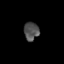
Tissue: skin
Cell type: Epithelial cells
Senescence score: 0.248
Nuclear area (px): 267
Mean DAPI intensity: 80.101